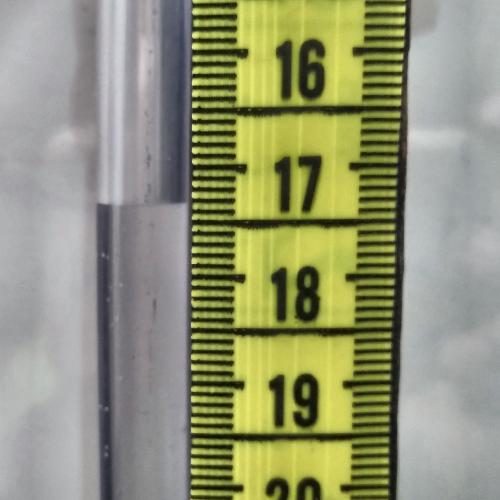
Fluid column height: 17.3 cm